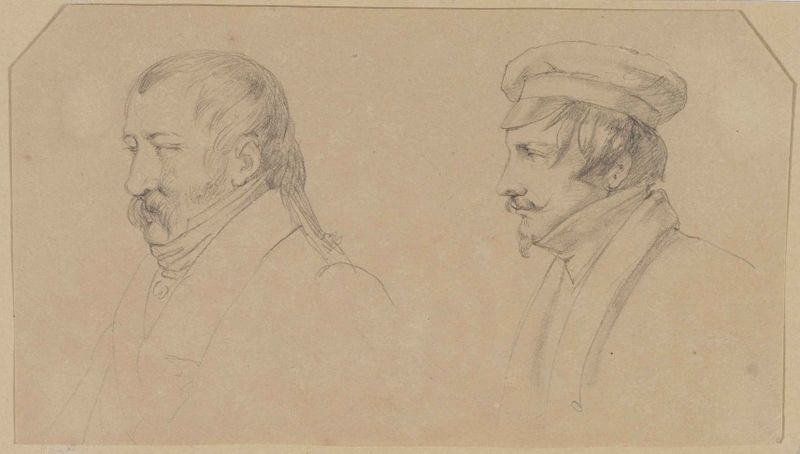
Titel: Doppelbildnis zweier Männer
Künstler: Friedrich Mosbrugger
Standort: Karlsruhe
Institution: Staatliche Kunsthalle Karlsruhe
Schlagwörter: kopf, mann, frisur, grau, hell, hut, köpfe, mund, männer, nase, ohr, profil, skizze, stirn, zeichnung, blick, schal, tuch, beige, alt, bart, gesichter, hemd, jacke, jung, kappe, mütze, profile, schnurrbart, augen, blicke, gesicht, kleidung, kragen, bildnis, portrait, porträt, auge, gewand, haare, mantel, vater, blatt, kinn, knopf, ohren, rund, klar, wangen, papier, zwei, alter mann, studie, grafik, schattierung, monochrom, rand, kaiser, nasen, schnurbart, spitz, zopf, ernst, halstuch, menzel, augenbraue, kinnbart, schnauzer, ziegenbart, lider, buch, kohle, porträts, radierung, dreiviertel, seite, militär, uniform, backenbart, matrose, bleistift, stehkragen, hallo, entwurf, portraits, charakter, stift, bleistiftzeichnung, daumier, studien, ecken, halbprofil, seitenprofil, general, rötlich, seefahrer, hosenträger, verschieden, lotse, preußen, sohn, wilhelm, blei, nüchtern, textur, vintage, mánner, mänmner, 2 männer, 19. jahrhunder, blickrichtung links, hosentrger